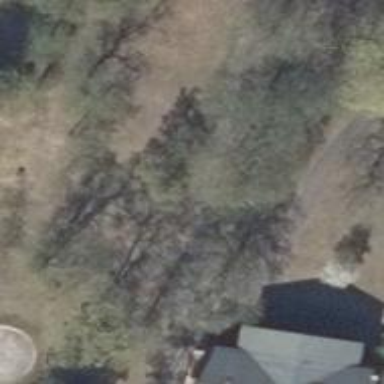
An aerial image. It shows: Semi-evergreen tree with broadleaved leaves.